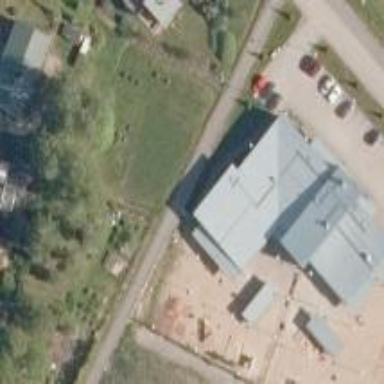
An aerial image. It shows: Kindergarten.